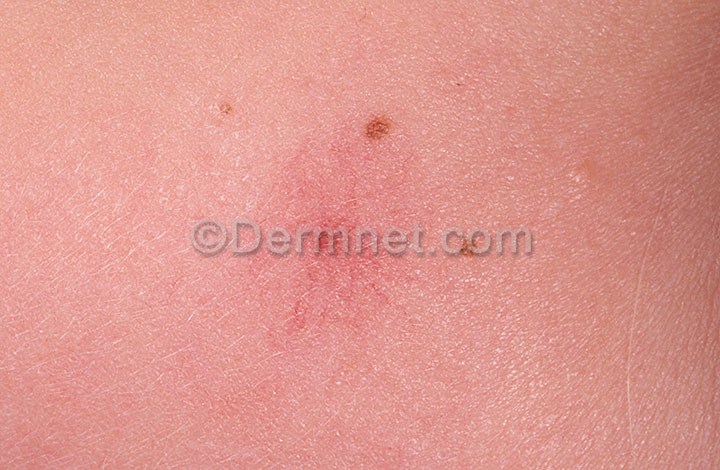
Disease: Vascular Tumors